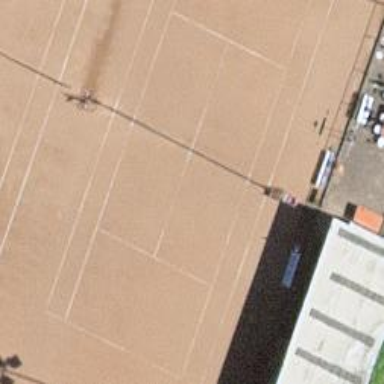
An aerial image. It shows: Tennis court on the leisure land pitch.